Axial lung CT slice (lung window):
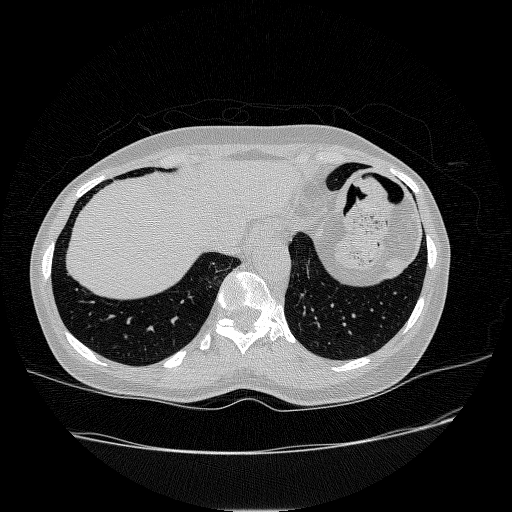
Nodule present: no